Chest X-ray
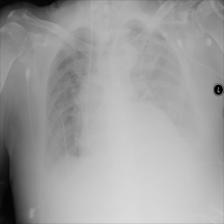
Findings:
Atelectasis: negative
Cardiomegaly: negative
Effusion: negative
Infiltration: negative
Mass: negative
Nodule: negative
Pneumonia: negative
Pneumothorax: negative
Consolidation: negative
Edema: negative
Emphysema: negative
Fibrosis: negative
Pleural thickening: negative
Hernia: negative